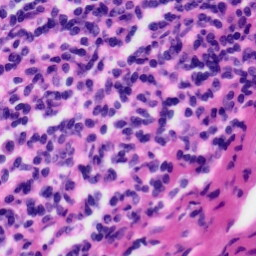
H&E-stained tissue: Tonsil